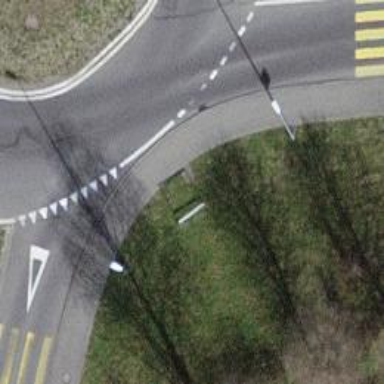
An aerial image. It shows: Sidewalk along the footway.